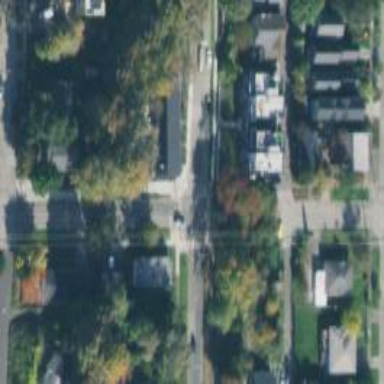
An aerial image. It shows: Residential road with separate sidewalk.